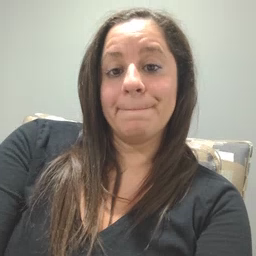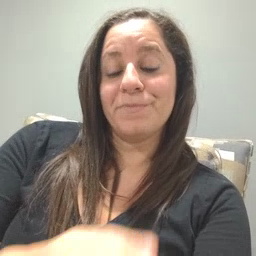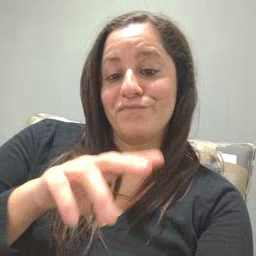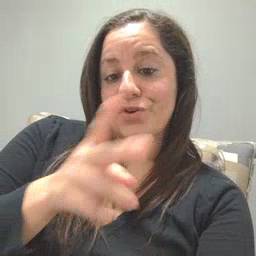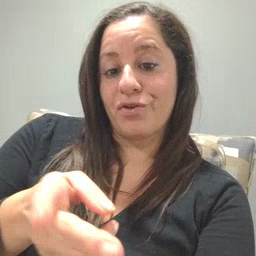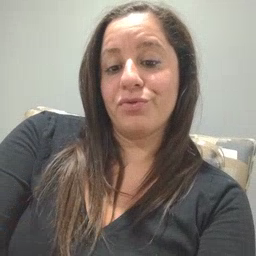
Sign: fall